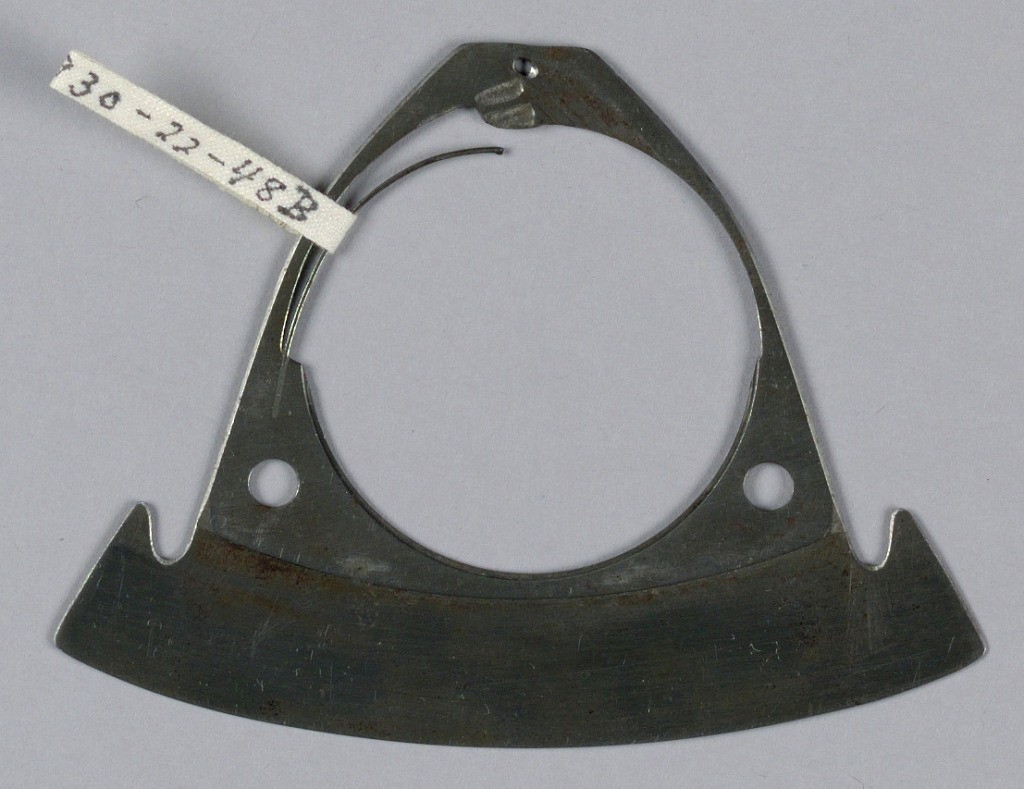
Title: Bobbin and carriage
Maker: A .G. Jennings & Sons, American
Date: ca. 1884
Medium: steel and brass
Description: Bobbin is a brass disc with square opening (8 mm) in center. Carriage is (roughly) triangular in shape with opening to fit bobbin and holes to carry thread. For lace-making machine